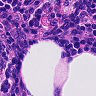
Metastatic tissue present: no